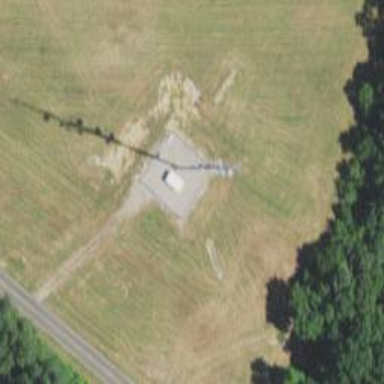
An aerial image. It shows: Mast structure.